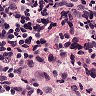
Metastatic tissue present: no